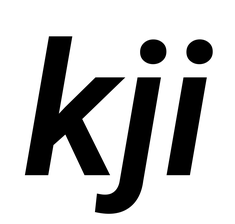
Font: Roboto-Italic_SemiBold_Italic